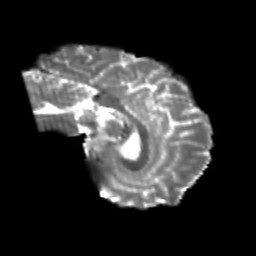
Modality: T2w
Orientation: sagittal
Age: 25
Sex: male
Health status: healthy
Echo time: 0.074 s